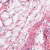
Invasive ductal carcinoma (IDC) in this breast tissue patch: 0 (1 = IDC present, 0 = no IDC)